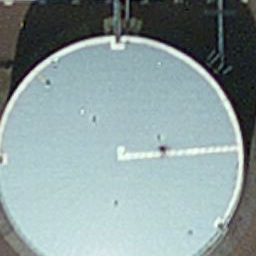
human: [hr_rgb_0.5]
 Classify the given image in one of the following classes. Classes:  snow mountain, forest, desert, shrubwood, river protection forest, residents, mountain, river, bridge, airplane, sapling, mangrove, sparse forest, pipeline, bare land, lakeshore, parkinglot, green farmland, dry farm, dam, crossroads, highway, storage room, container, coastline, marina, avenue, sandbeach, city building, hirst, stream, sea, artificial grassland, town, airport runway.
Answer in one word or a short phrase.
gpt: storage room